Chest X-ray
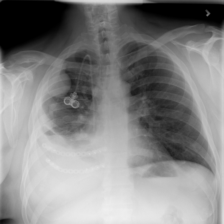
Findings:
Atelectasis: negative
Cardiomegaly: negative
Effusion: positive
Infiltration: negative
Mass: positive
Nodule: negative
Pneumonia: negative
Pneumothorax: negative
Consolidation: negative
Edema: negative
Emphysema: negative
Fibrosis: negative
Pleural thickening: negative
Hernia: negative